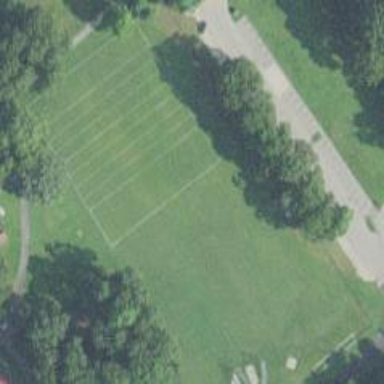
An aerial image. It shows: Grass pitch designated for athletics.